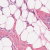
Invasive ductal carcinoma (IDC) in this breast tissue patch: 0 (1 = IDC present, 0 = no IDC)